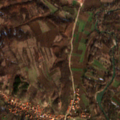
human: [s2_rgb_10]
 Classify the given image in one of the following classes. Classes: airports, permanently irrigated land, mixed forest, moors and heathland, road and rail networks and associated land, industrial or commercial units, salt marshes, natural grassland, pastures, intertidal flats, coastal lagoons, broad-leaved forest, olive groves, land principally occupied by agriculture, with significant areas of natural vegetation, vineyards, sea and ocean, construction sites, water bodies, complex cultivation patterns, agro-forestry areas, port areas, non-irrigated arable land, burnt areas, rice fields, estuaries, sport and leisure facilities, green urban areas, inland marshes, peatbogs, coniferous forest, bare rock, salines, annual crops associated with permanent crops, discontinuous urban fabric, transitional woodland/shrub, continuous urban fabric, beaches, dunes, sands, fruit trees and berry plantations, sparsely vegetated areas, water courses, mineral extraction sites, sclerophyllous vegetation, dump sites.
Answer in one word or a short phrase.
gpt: discontinuous urban fabric, fruit trees and berry plantations, complex cultivation patterns, land principally occupied by agriculture, with significant areas of natural vegetation, broad-leaved forest